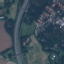
Land use / land cover class: Highway